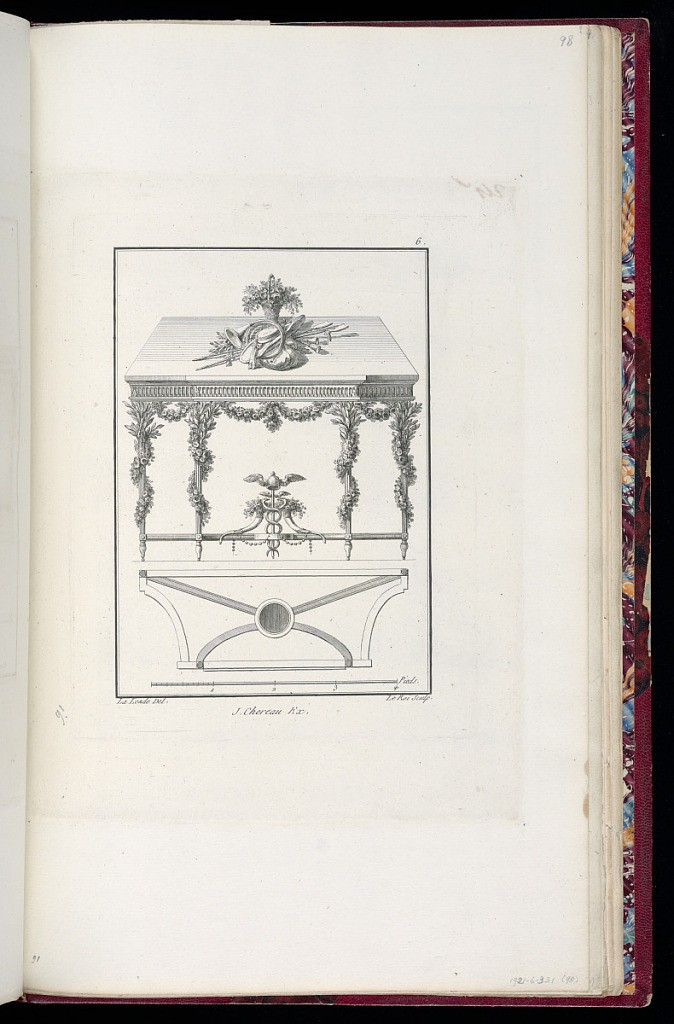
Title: Elevation and Plan of a Table
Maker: Richard de Lalonde, French, active 1780–96
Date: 1787-1796
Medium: Etching on off-white laid paper
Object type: Print
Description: Elevation and plan of a four-legged table with a brace-shelf at the bottom at center of which is a winged helmet and caduceus surrounded by cornucopia filled with flowers and draped by beads. The table legs are fluted, wrapped in thick floral garland, and terminating in leaves. The plate is signed and numbered.